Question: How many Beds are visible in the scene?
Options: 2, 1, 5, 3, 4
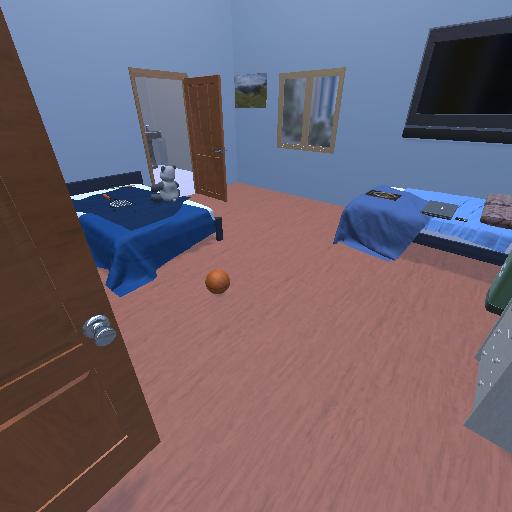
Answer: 2